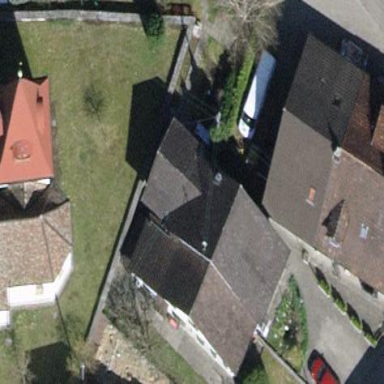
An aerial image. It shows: Building with tiled roof.